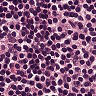
Metastatic tissue present: no